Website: macys
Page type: billing-address
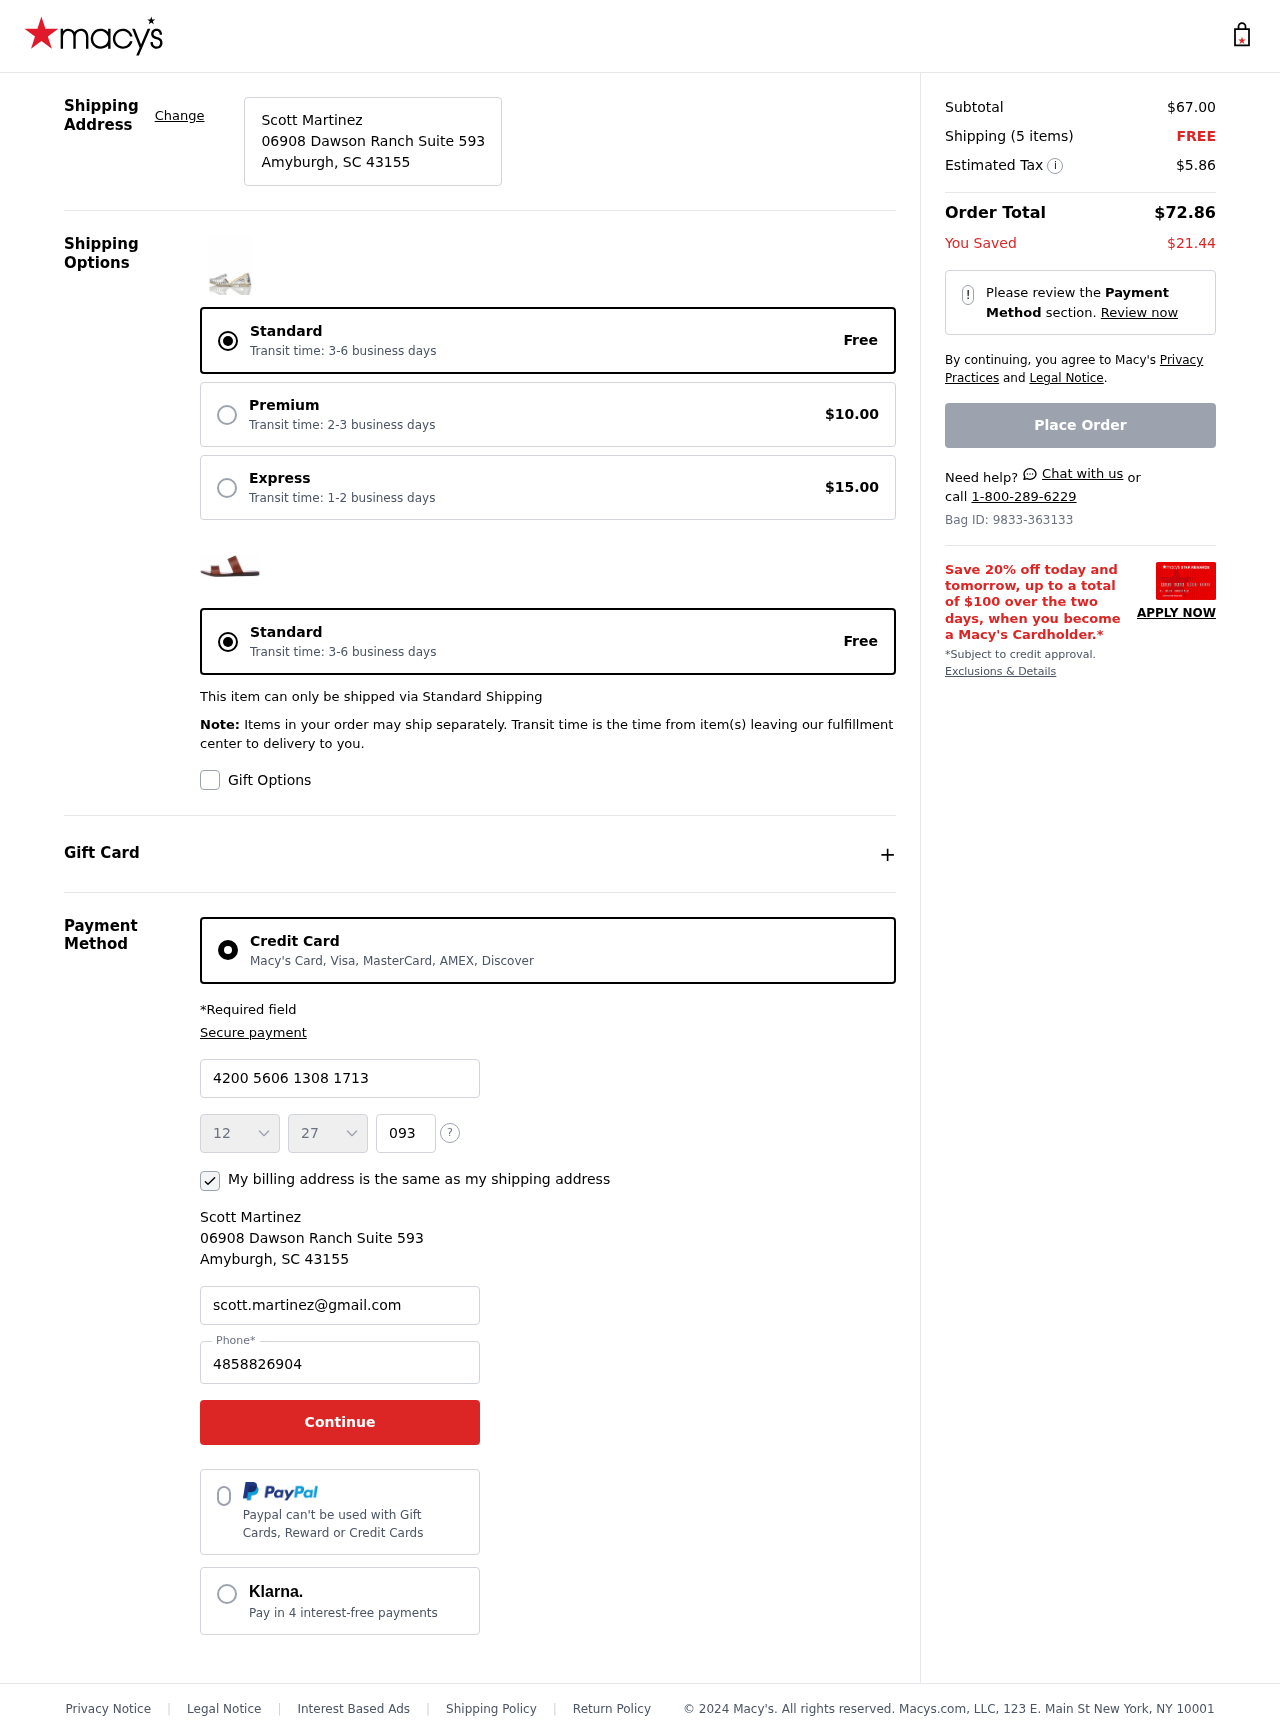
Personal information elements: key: PII_CARD_CVV
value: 093
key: PII_CARD_EXPIRY_MONTH
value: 12
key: PII_CARD_EXPIRY_YEAR
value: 27
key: PII_CARD_NUMBER
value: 4200 5606 1308 1713
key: PII_CITY_STATE_ZIP
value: Amyburgh, SC 43155
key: PII_EMAIL
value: scott.martinez@gmail.com
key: PII_FULLNAME
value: Scott Martinez
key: PII_PHONE
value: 4858826904
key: PII_STREET
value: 06908 Dawson Ranch Suite 593
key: PII_FULLNAME2
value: Scott Martinez
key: PII_CITY
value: Amyburgh
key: PII_STATE_ABBR
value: SC
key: PII_POSTCODE
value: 43155
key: PII_POSTCODE_FULL
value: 43155
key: PII_CITY_STATE
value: Amyburgh, SC
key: PII_POSTCODE_NUMERIC
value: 43155
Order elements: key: ORDER_SUBTOTAL
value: $67.00
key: ORDER_NUM_ITEMS
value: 5
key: ORDER_SHIPPING_COST
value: FREE
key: ORDER_TAX
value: $5.86
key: ORDER_TOTAL
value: $72.86
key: ORDER_SAVINGS
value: $21.44
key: ORDER_ID
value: Bag ID: 9833-363133